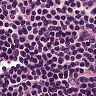
Metastatic tissue present: no